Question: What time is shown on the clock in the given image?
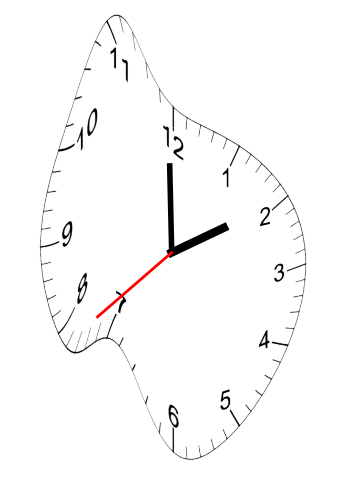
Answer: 01:59:38